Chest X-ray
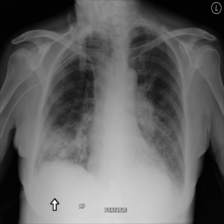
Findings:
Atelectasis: negative
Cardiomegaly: negative
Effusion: negative
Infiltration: negative
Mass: negative
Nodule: negative
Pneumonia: negative
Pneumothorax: negative
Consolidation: negative
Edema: negative
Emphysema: negative
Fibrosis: negative
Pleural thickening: negative
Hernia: negative